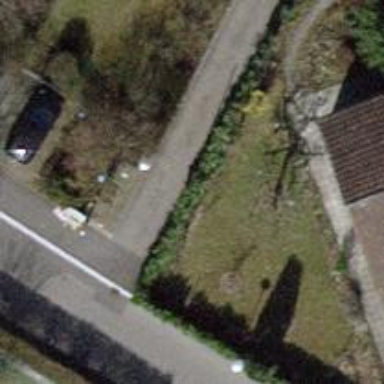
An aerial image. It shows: Bollard.